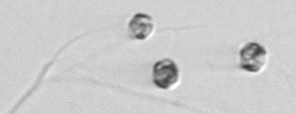
Label: Thalassiosira_sp_aff_mala